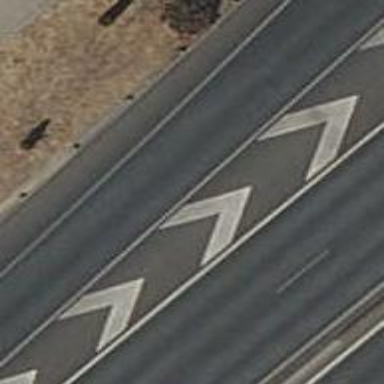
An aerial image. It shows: Motorway link.